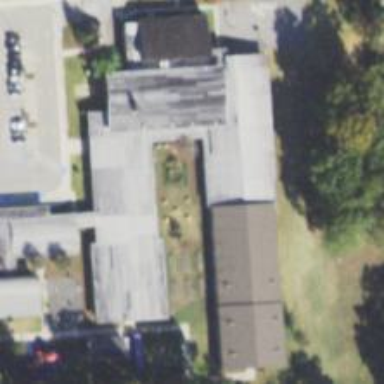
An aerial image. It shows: School.